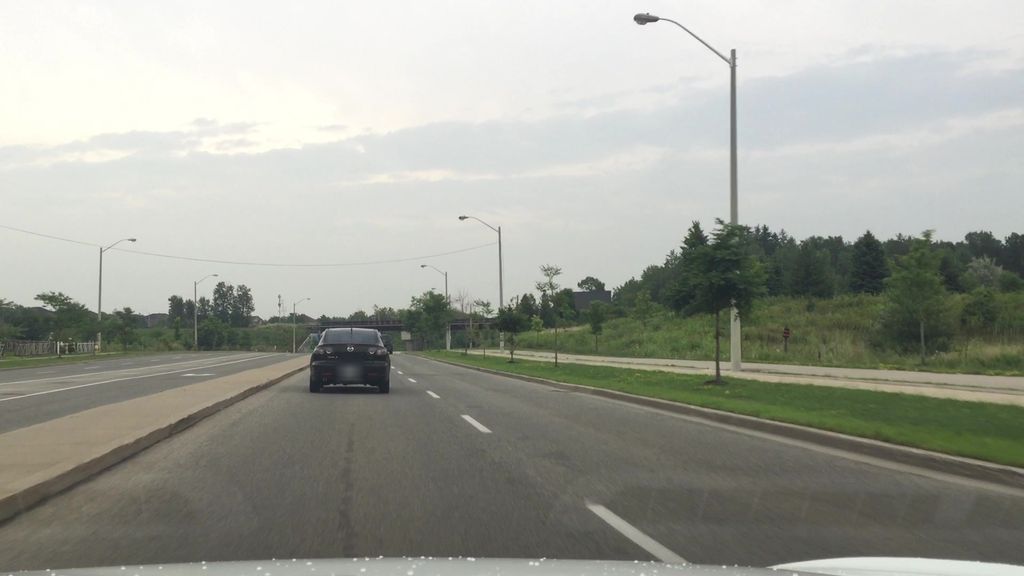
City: toronto